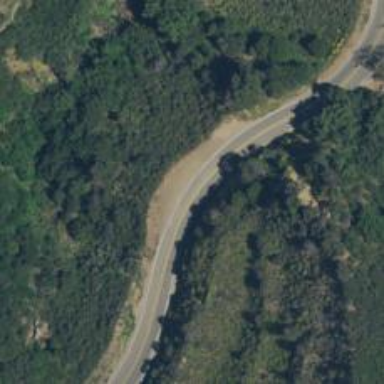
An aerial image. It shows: Rest area along the road.